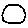
Label: circle